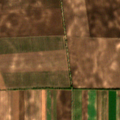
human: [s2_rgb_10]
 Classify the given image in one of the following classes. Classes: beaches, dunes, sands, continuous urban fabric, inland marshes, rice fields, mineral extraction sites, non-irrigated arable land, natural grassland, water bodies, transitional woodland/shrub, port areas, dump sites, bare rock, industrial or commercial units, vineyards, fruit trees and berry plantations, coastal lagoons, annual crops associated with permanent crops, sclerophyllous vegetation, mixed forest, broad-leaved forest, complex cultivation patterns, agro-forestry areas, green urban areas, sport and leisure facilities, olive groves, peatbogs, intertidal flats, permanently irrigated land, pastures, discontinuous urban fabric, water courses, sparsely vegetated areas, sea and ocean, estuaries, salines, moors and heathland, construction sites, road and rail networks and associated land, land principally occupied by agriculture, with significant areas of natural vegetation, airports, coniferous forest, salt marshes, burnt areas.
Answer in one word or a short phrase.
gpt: non-irrigated arable land